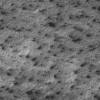
Label: not_dusty